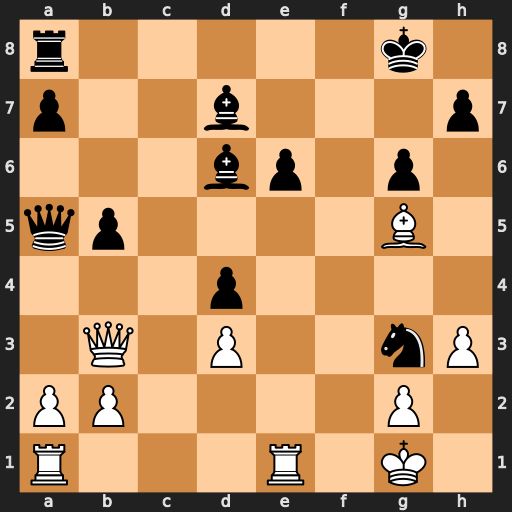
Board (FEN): r5k1/p2b3p/3bp1p1/qp4B1/3p4/1Q1P2nP/PP4P1/R3R1K1
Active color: w
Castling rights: -
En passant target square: -
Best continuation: Rxe6 Bxe6 Qxe6+